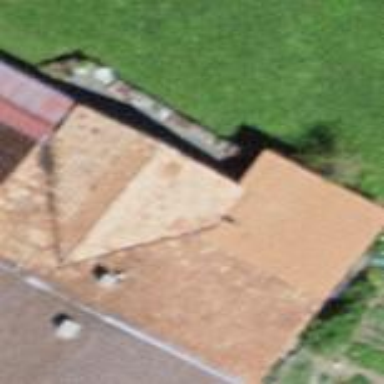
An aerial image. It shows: Rural barn.